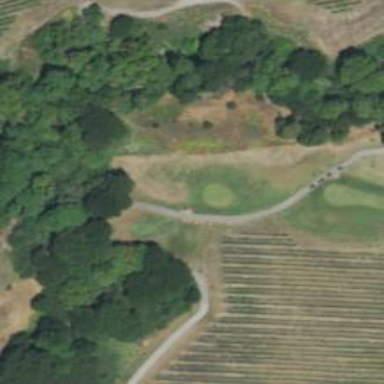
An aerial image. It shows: Footway path at Eagle Vines Golf Course.